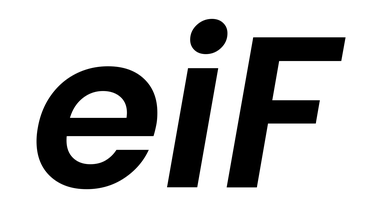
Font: Poppins-SemiBoldItalic